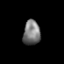
Tissue: prostate
Cell type: Fibroblasts
Senescence score: 0.8494
Nuclear area (px): 413
Mean DAPI intensity: 121.852